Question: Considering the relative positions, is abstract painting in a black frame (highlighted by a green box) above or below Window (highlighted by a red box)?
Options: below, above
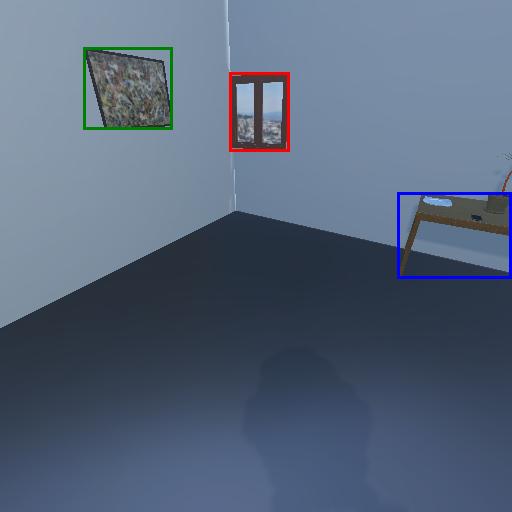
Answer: below